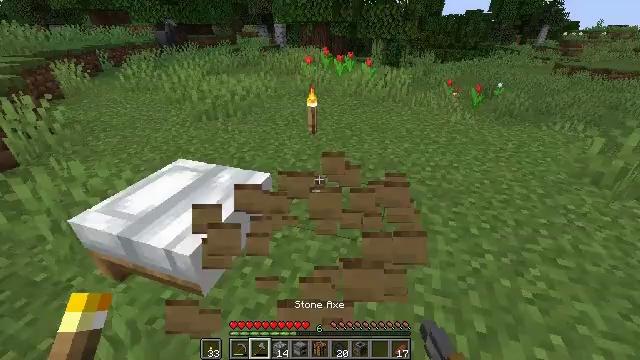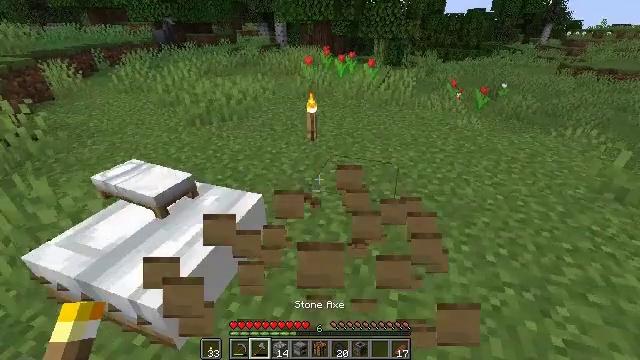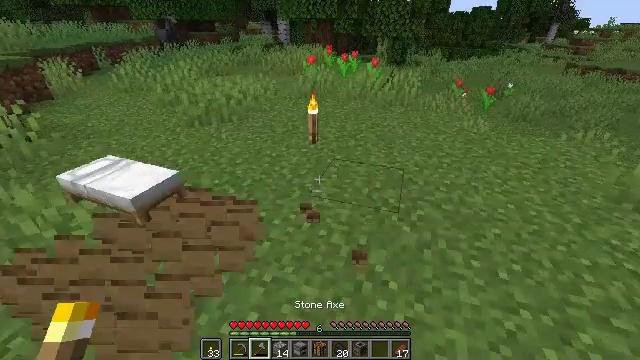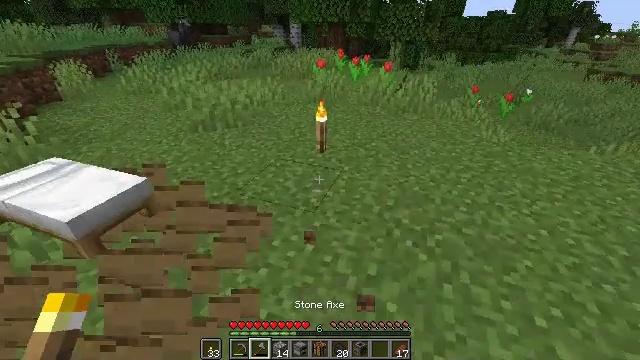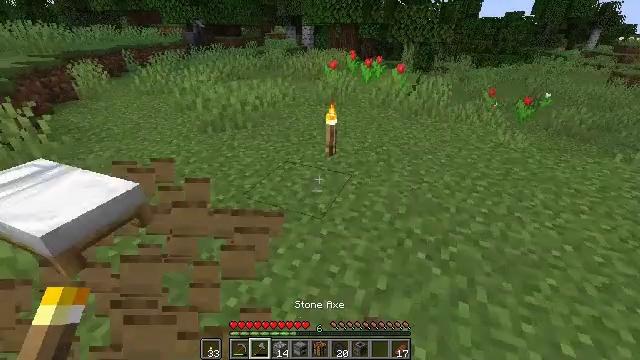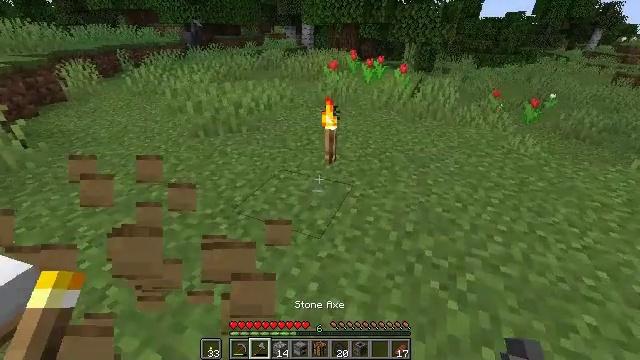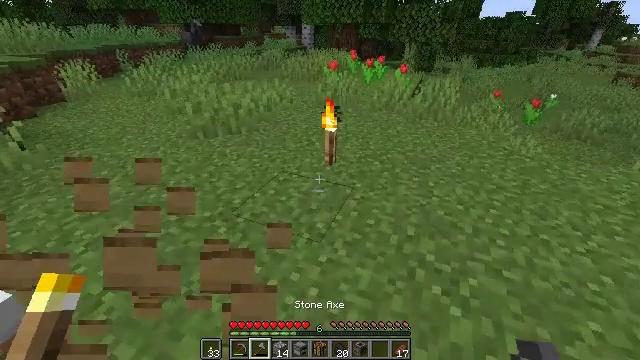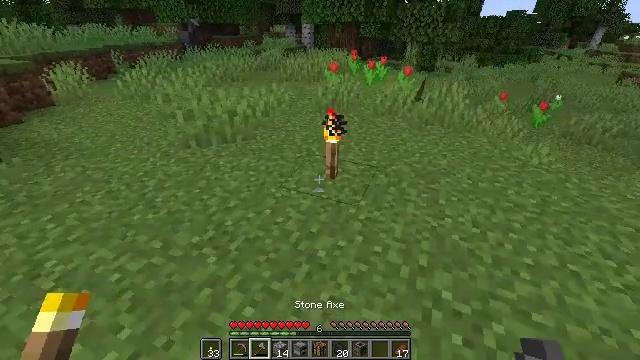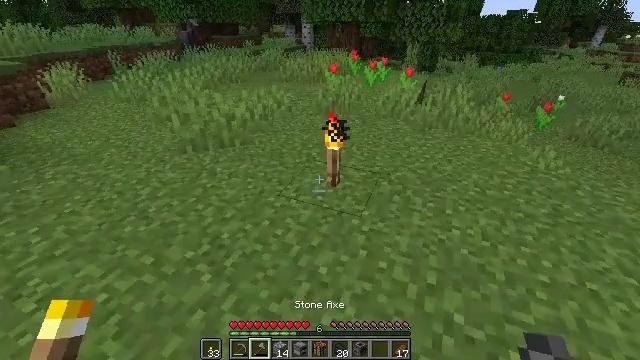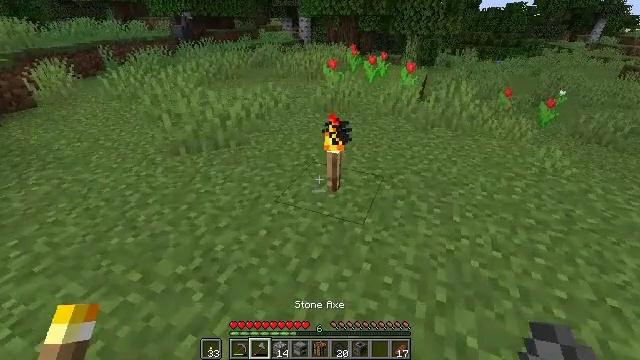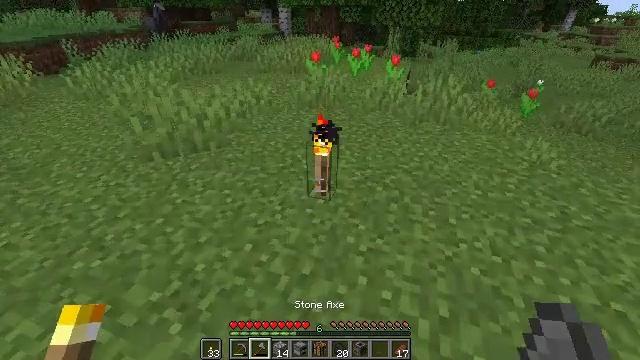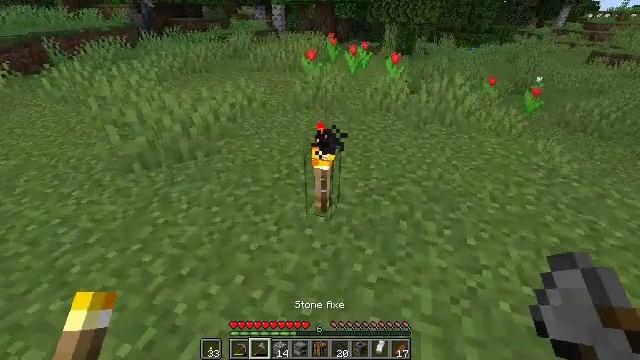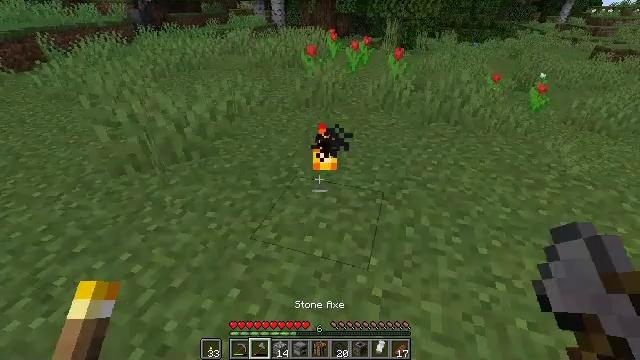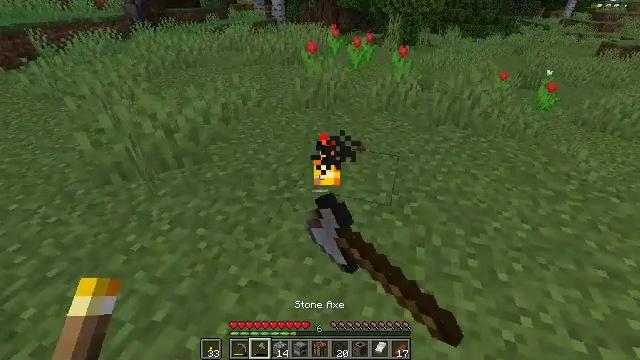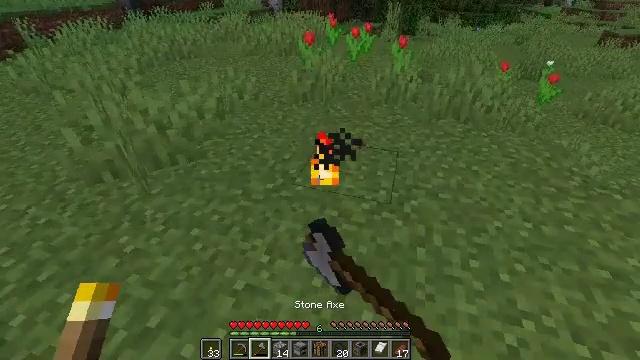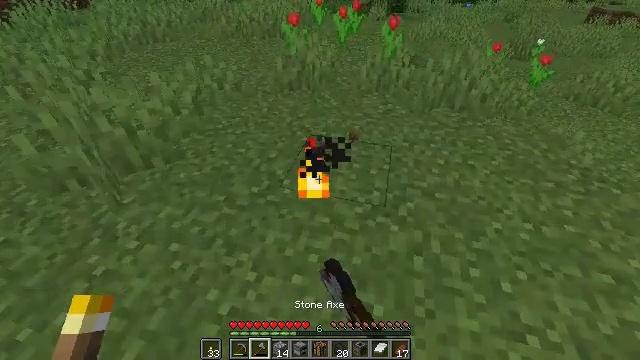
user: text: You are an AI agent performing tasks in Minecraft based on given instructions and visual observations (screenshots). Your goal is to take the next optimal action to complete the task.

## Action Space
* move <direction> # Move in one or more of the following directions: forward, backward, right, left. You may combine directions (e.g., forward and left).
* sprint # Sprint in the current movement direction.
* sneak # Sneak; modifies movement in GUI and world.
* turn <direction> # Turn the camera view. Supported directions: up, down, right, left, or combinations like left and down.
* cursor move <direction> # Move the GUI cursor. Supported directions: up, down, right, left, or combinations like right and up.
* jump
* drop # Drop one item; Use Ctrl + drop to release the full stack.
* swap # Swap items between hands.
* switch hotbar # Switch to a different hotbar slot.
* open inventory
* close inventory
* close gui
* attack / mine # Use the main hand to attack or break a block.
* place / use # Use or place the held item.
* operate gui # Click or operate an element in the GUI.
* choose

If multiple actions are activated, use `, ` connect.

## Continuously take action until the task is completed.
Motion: motion action
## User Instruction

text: Retrieve the torch.
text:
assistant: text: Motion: move forward
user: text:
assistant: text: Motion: move forward
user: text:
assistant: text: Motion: move forward, turn left
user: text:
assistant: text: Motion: move forward, turn left
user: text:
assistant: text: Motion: move forward
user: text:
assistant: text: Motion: move forward
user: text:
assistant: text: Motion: move forward
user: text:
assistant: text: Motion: move forward
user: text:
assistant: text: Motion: move forward, turn down
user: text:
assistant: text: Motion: move forward, turn right and down
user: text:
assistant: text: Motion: move forward, turn right
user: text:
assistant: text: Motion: move forward, attack / mine
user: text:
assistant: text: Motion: move forward, attack / mine
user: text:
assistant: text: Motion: move forward, turn down, attack / mine
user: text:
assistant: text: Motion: move forward, turn right and down
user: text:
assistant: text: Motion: move forward, turn right and down
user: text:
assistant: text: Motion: move forward
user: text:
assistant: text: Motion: move forward, turn right
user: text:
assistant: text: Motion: move forward, turn right
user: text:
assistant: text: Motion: move forward, turn right
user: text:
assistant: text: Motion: move forward, turn right
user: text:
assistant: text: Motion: move forward, turn right and down
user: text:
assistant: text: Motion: move forward, turn right and up
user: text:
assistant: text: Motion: move forward, turn right and up
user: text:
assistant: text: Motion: move forward, turn right and up
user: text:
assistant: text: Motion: move forward, turn left and up
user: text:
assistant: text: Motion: move forward, sprint
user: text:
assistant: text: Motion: move forward, sprint
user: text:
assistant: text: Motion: move forward, sprint
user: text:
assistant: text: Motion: move forward, sprint